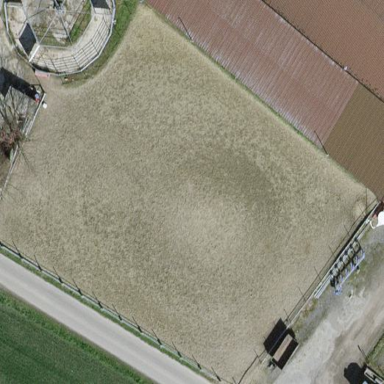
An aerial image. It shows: Equestrian pitch for leisure land activities.